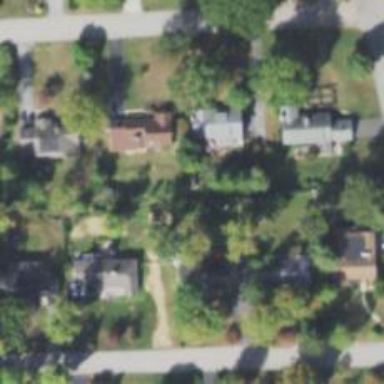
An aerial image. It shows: Neighborhood.